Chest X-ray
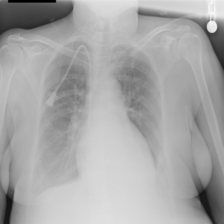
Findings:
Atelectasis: positive
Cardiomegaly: negative
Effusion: negative
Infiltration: negative
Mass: negative
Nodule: negative
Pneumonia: negative
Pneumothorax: negative
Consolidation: positive
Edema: negative
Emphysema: negative
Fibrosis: negative
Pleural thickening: negative
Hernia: negative